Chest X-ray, PA view. Patient: 40 years old, sex F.
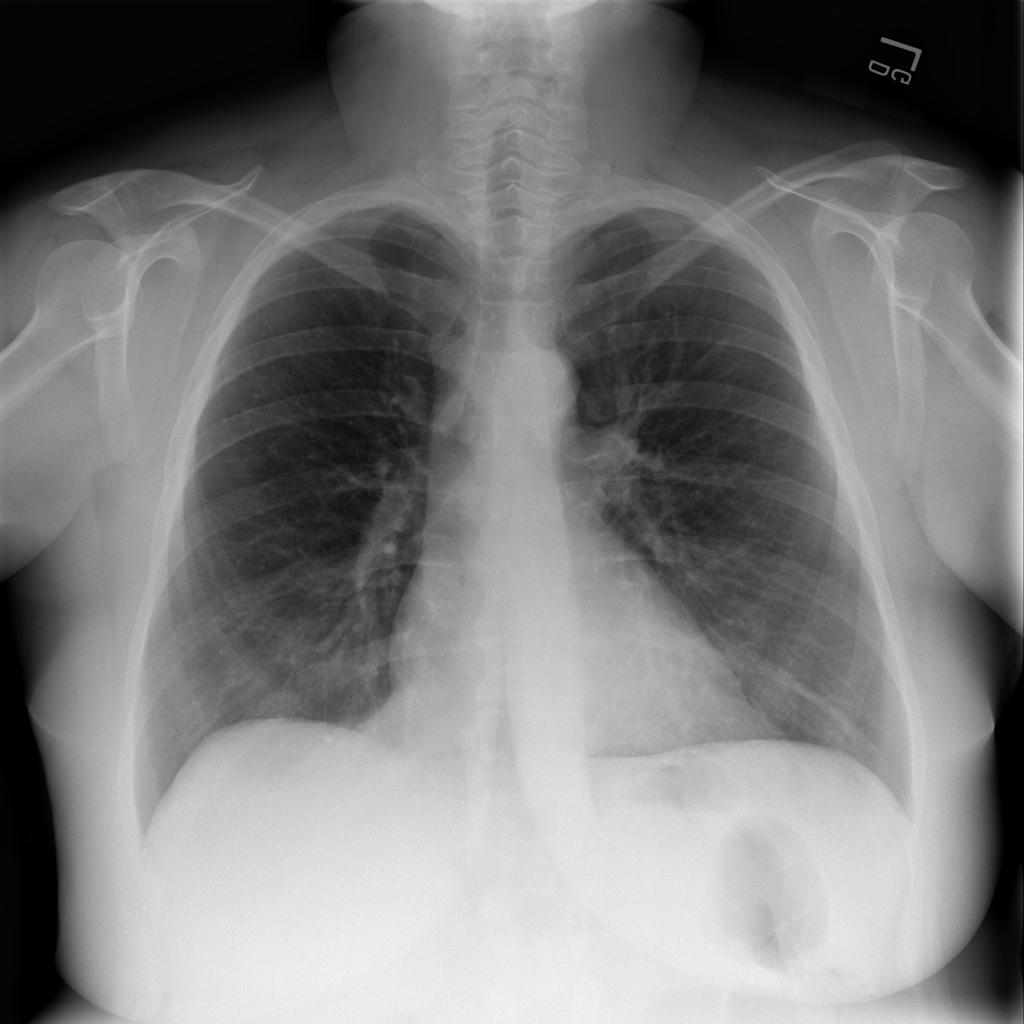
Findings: No Finding